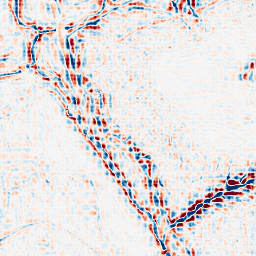
Category: wavelet
Decomposition family: wavelet_dwt
Decomposition parameters: wavelet: db4
level: 3
Upsampling method: sinc_hamming
Upsampling parameters: scale: 4
kernel_size: 4
Upsampling scale: 4